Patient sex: F
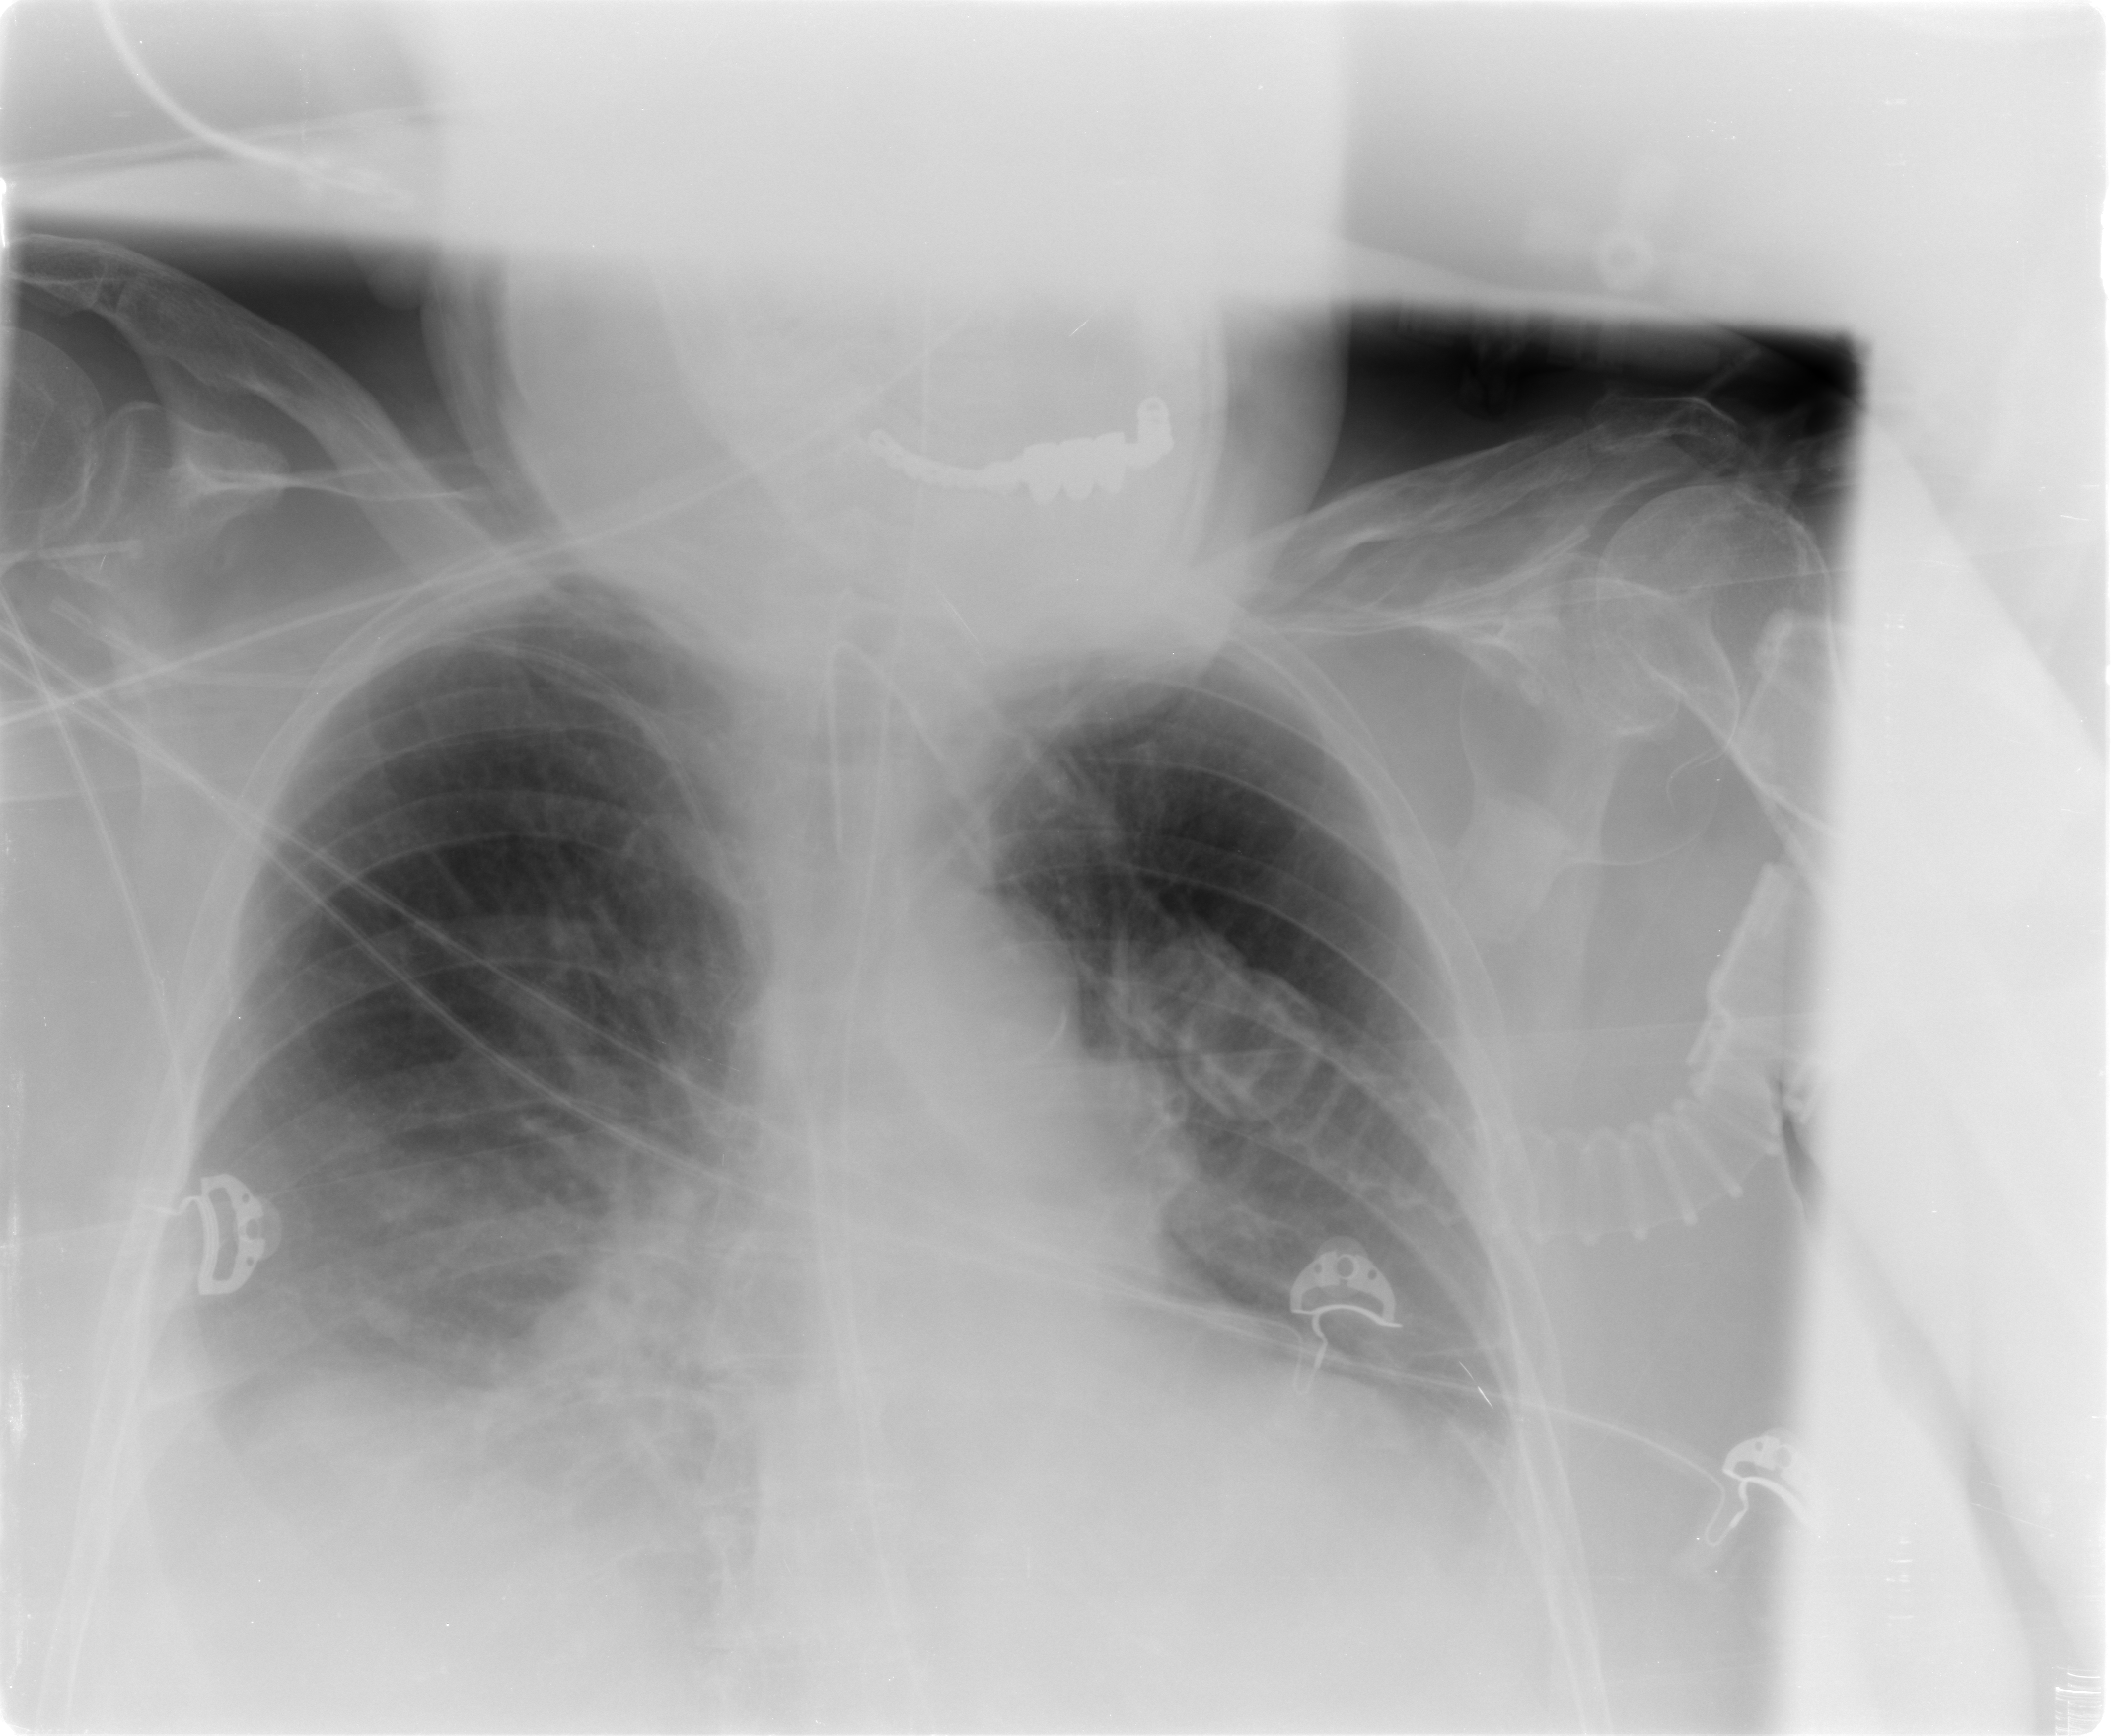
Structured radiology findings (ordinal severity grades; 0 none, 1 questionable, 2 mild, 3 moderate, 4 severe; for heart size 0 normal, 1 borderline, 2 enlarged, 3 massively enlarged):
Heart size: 0
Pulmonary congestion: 0
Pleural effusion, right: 2
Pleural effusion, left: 1
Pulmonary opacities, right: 0
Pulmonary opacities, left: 0
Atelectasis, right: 2
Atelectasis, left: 2